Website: walmart
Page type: receipt
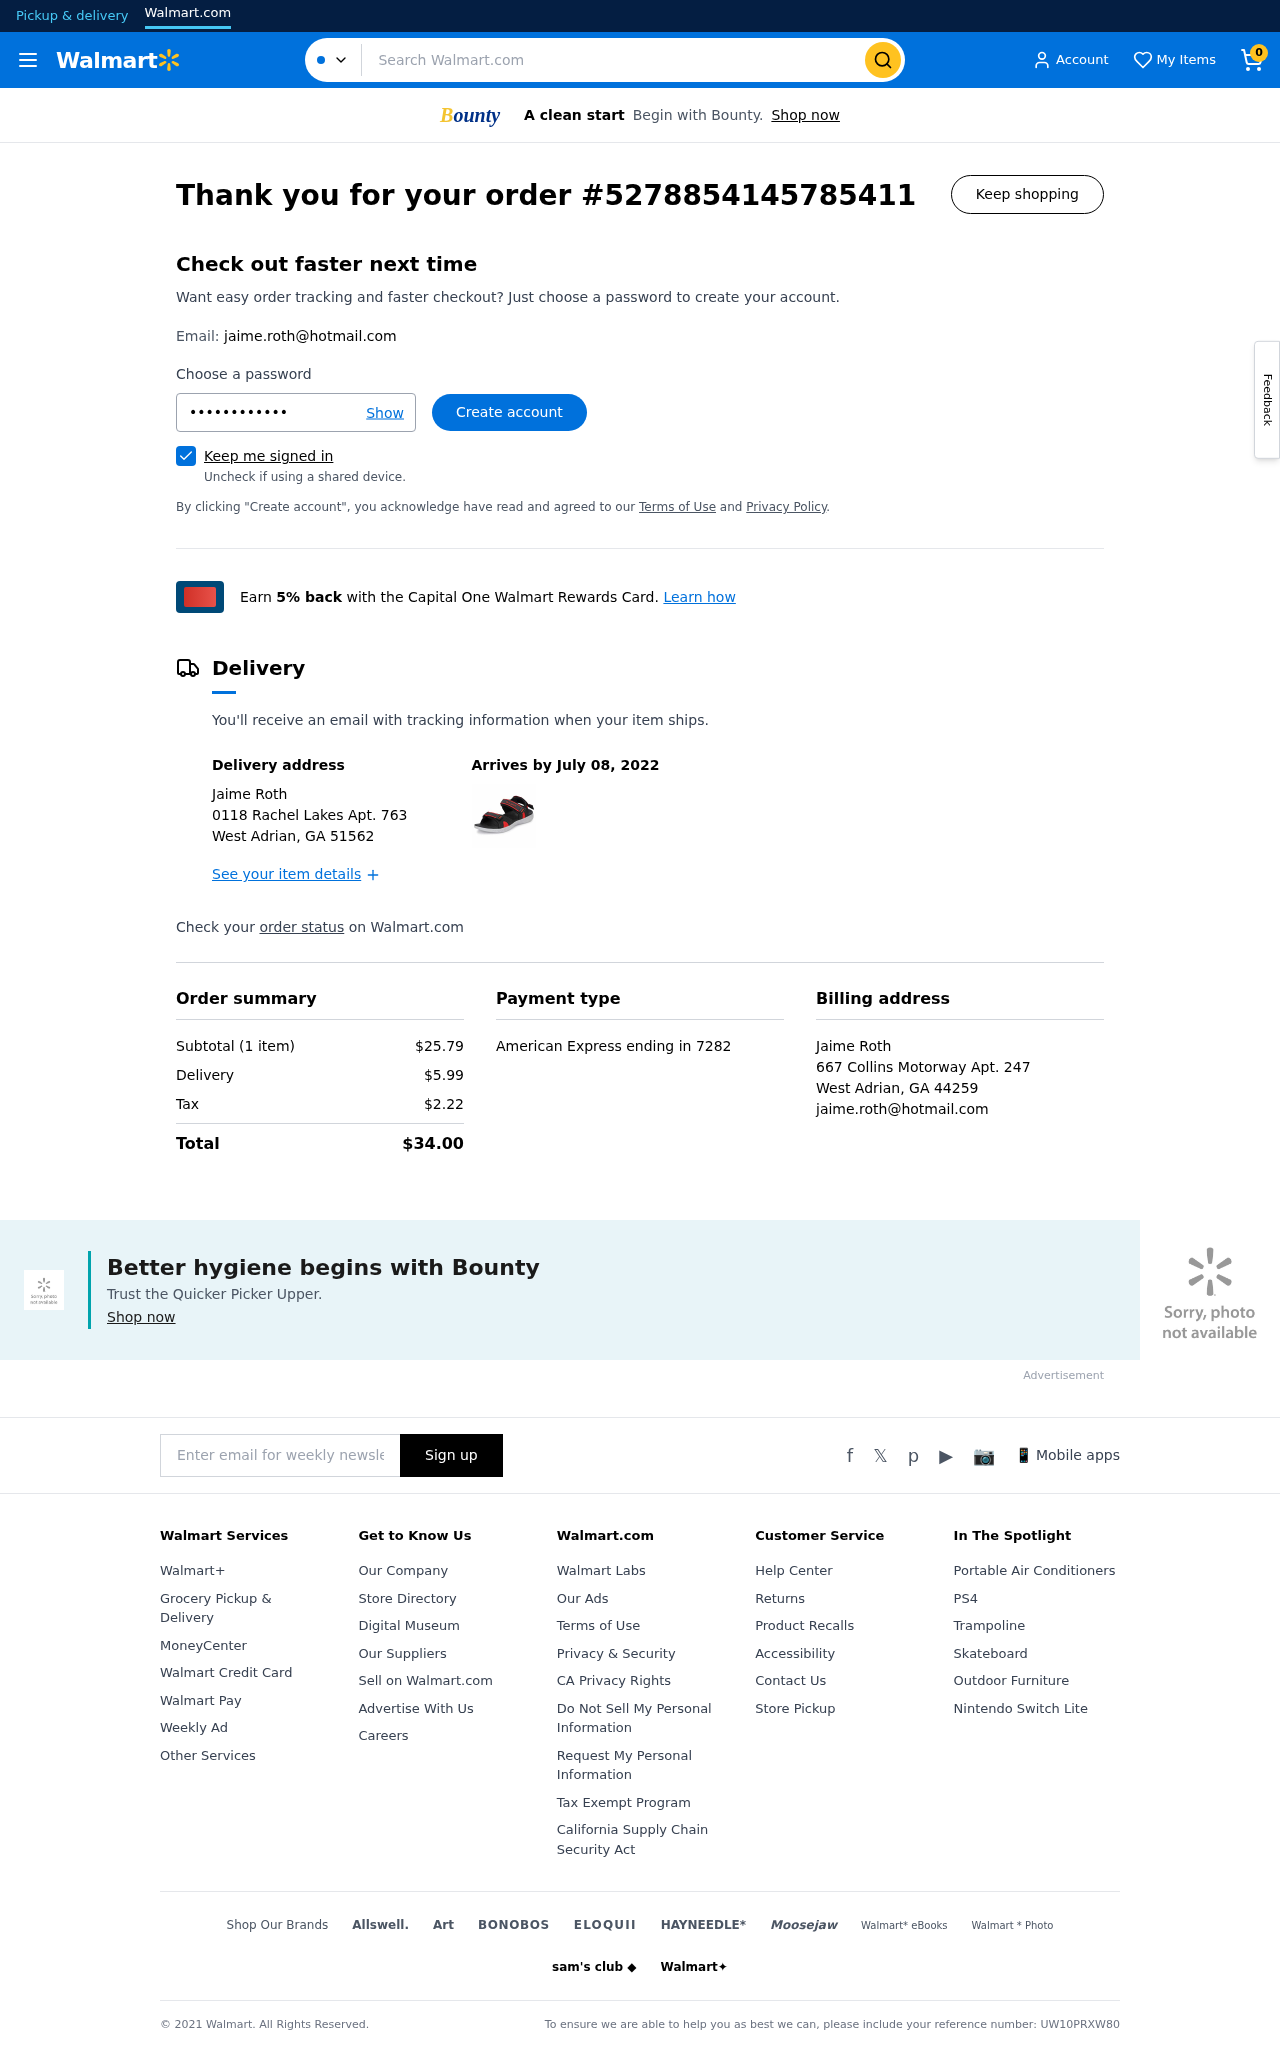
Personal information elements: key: PII_CARD_LAST4
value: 7282
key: PII_CARD_TYPE
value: American Express
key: PII_CITY_STATE_ZIP
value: West Adrian, GA 51562
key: PII_CITY_STATE_ZIP2
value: West Adrian, GA 44259
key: PII_EMAIL
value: jaime.roth@hotmail.com
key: PII_EMAIL2
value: jaime.roth@hotmail.com
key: PII_FULLNAME
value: Jaime Roth
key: PII_FULLNAME2
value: Jaime Roth
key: PII_STREET
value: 0118 Rachel Lakes Apt. 763
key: PII_STREET2
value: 667 Collins Motorway Apt. 247
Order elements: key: ORDER_NUM_ITEMS
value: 0
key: ORDER_ID
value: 5278854145785411
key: ORDER_DELIVERY_DATE
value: July 08, 2022
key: ORDER_NUM_ITEMS
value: Subtotal (1 item)
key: ORDER_SUBTOTAL
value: $25.79
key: ORDER_SHIPPING_COST
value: $5.99
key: ORDER_TAX
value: $2.22
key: ORDER_TOTAL
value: $34.00
Search elements: key: HEADER_SEARCH
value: Search Walmart.com